Question: ### Using Android Studio 1.3 preview
I have implemented 'AppCompatActivity' everything working but 'onCreate' showing underline then after mouse over it's showing error

Although there is super call .
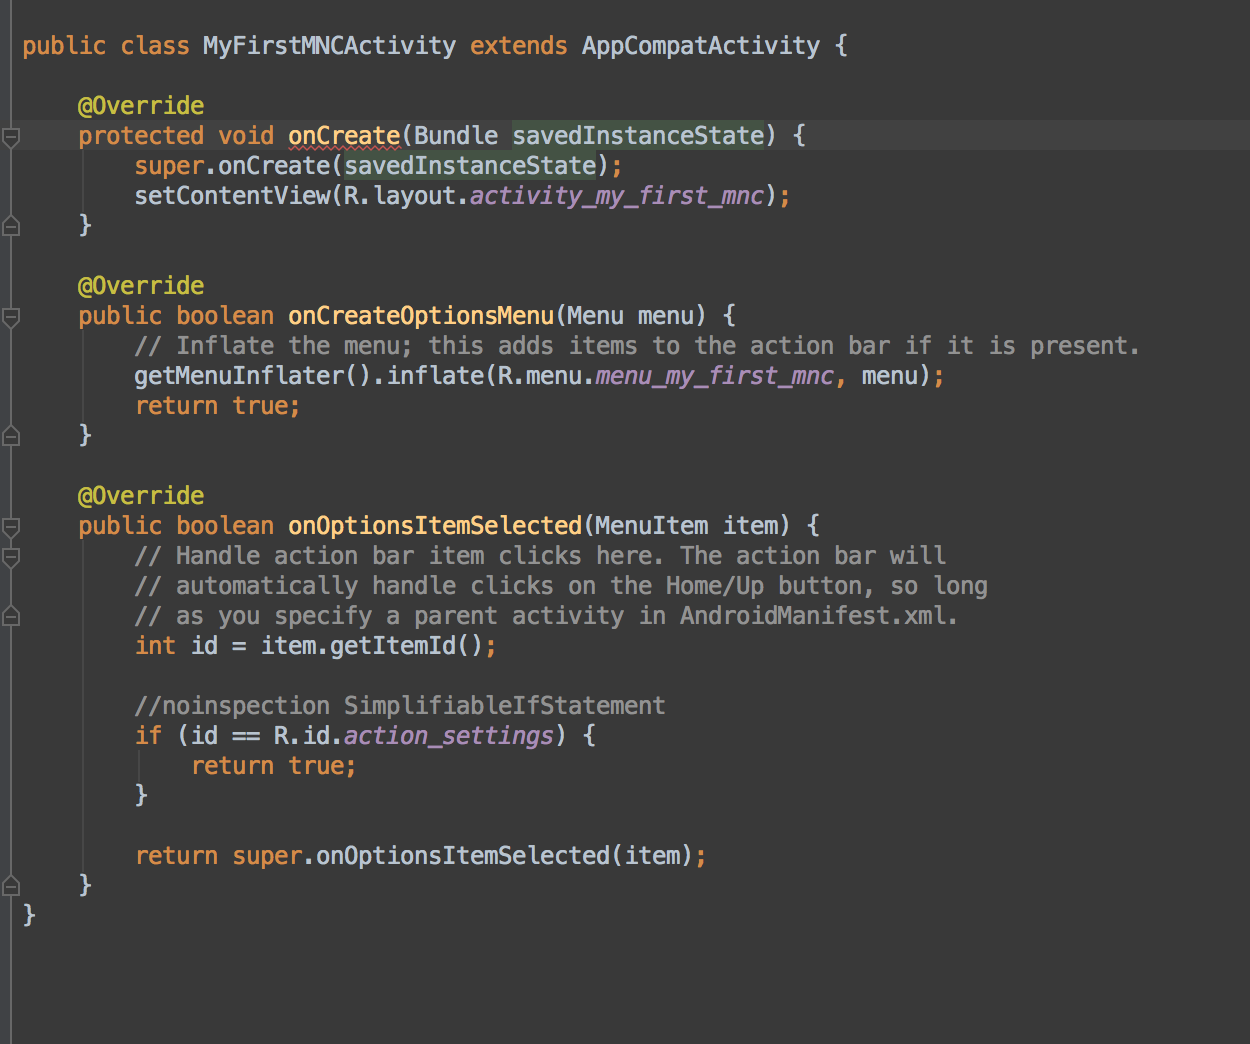
Answer: This problem is fixed in Android Studio 1.3 preview 2
---
This is a known issue with preview build. It is reporting false positives with the Lint inspection.
You can read about the reported issue here:
<URL>
You can downgrade to the latest Android Studio in the release channel (1.2) or a suggested fix is:
> You can cancel the "Lint Inspections" temporarily.In Android Studio 1.3: Android Studio>Setting>Inspections>Android
Lint>Missing Super Call